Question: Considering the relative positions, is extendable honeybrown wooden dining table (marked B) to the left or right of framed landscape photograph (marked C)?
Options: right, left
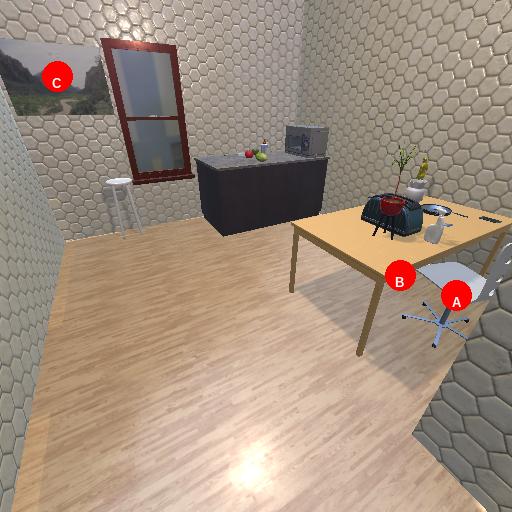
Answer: right